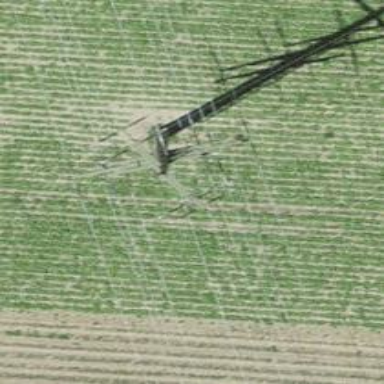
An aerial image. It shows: Power line in the image.